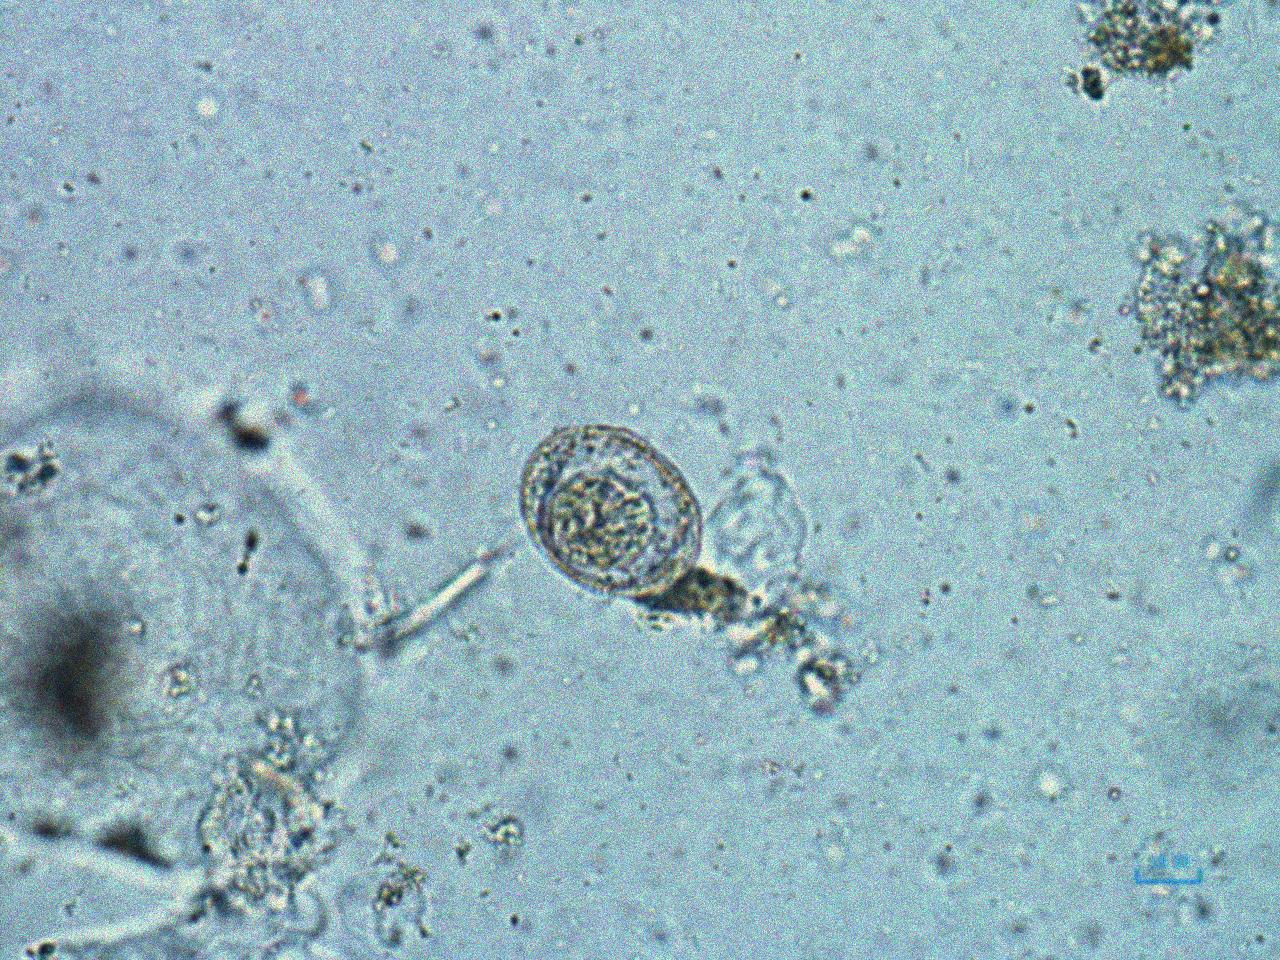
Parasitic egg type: Hymenolepis nana